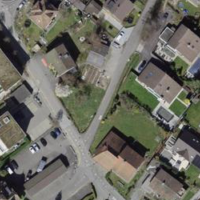
EUNIS habitat code: 54
Species observed at this site:
Stachys sylvatica